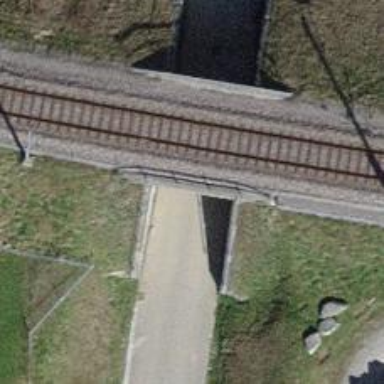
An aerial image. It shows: Asphalt track of grade1 going through tunnel.